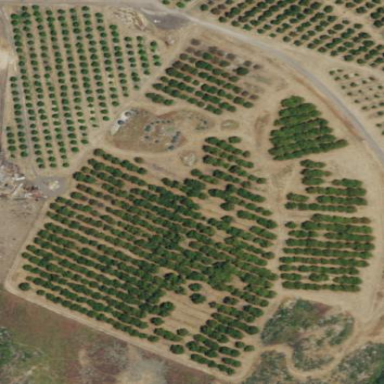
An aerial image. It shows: Orchard.